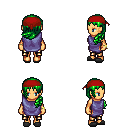
a pixel art fantasy rpg character, female body template, human, tanned skin, chain tabard jacket, gold greaves, green left-swept hairstyle, red bandana, bracelets, gray slippers, four views (front, back, left, right), 2x2 character sprite sheet, small pixel art, hard edges, no anti-aliasing